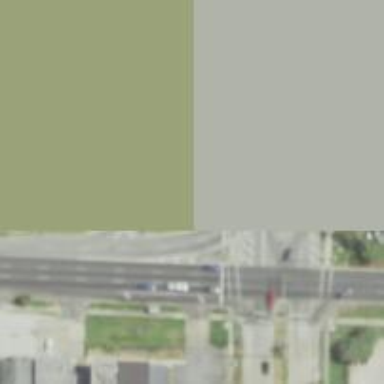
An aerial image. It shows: Asphalt road with primary link designation.